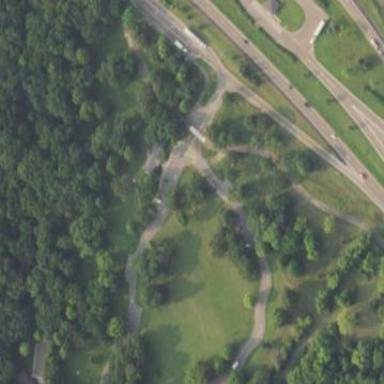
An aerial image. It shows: Rest area on the road.